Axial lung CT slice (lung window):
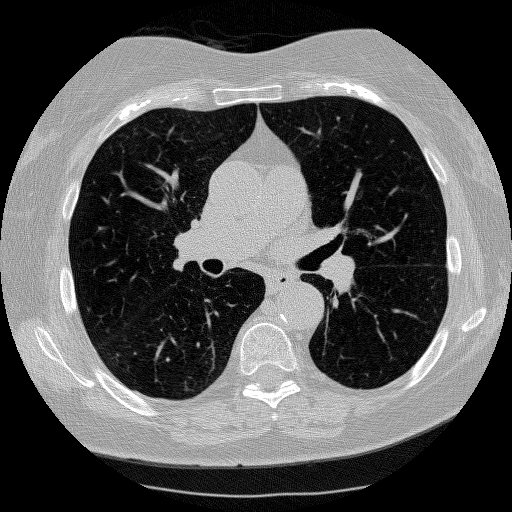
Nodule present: no